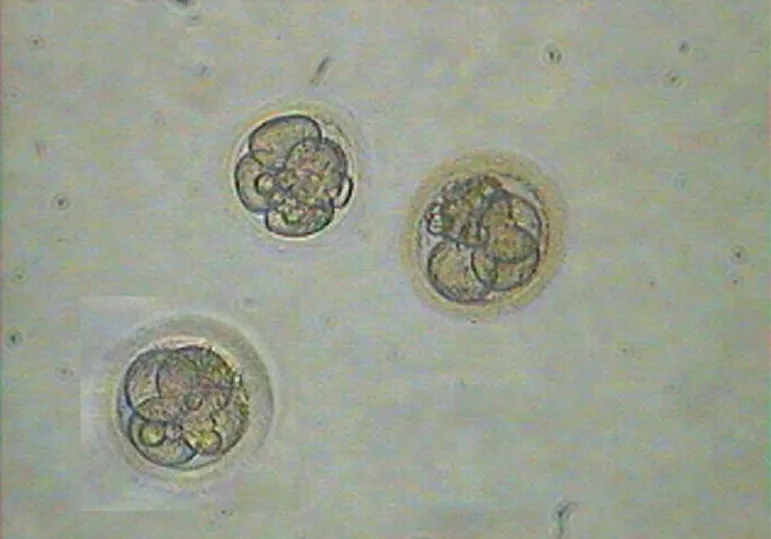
Embryos.
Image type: medical_photograph (skin_photograph)